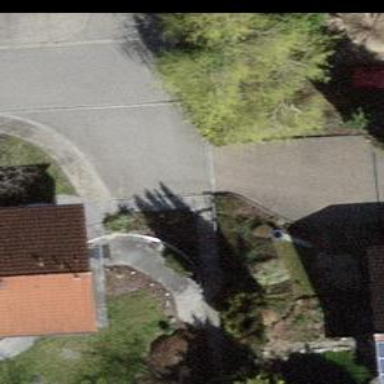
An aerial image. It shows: Paved residential road.